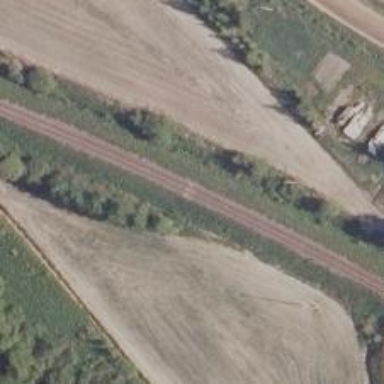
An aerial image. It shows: Continuous rail for railway.